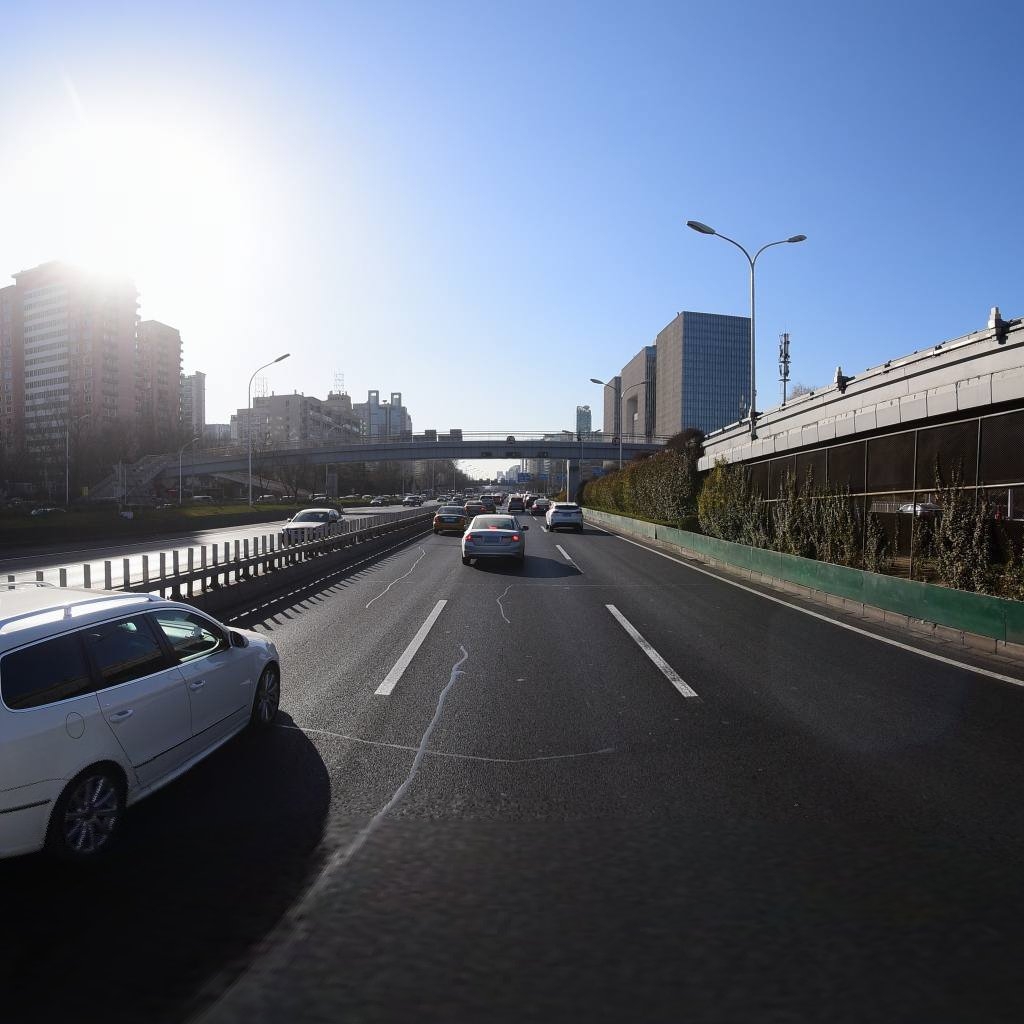
Region: Dongcheng
Road damage annotations: transverse patch, transverse patch, longitudinal patch, longitudinal patch, longitudinal patch, transverse patch